Question: I'm doing a simple calculator that does a multiplication for the number that the user entered when he touch the button . its working fine but if the user pressed the button before he presses done on the key board , the calculator wont work because the user didnt press done so no value is stored . So how can I make sure that the value is stored if the user presses the button before he presses done .

the code for the m file
'''
#import "ViewController.h"
@interface ViewController ()
@property (nonatomic,copy) NSString* number;
@property (nonatomic) double ans;
@end
@implementation ViewController
- (void)viewDidLoad
{
[super viewDidLoad];
// Do any additional setup after loading the view, typically from a nib.
}
- (void)didReceiveMemoryWarning
{
[super didReceiveMemoryWarning];
// Dispose of any resources that can be recreated.
}
- (BOOL)textFieldShouldReturn:(UITextField *)textField {
self.number= self.enteredValue.text;
if (textField == self.enteredValue) {
[textField resignFirstResponder];
self.ans = [self.enteredValue.text doubleValue];
self.answer.text = [NSString stringWithFormat:@"%f",self.ans];
}
NSLog(@"%f",self.ans);
return YES;
}
- (IBAction)multiplierPressed:(UIButton *)sender {
self.answer.text = [NSString stringWithFormat:@"%f",self.ans*10];
}
@end
'''
the header file
'''
#import <UIKit/UIKit.h>
@interface ViewController : UIViewController <UITextFieldDelegate>
@property (weak, nonatomic) IBOutlet UITextField *enteredValue;
- (IBAction)multiplierPressed:(UIButton *)sender;
@property (weak, nonatomic) IBOutlet UILabel *answer;
@end
'''
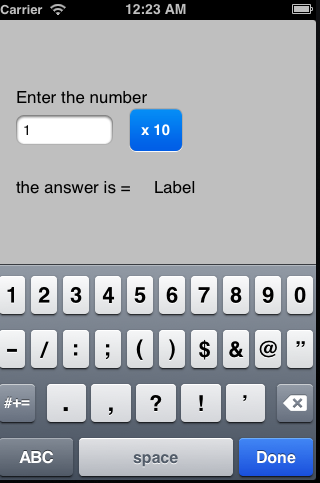
Answer: You're already identified the cause of your problem: you only save the value when the user taps Done and use that value. How can you solve that? Well, you could save the value anytime the user types something. When loading your view controller, add a new action for the text change event:
'''
[textField addTarget:self
action:@selector(textFieldDidChange:)
forControlEvents:UIControlEventEditingChanged];
'''
This will make the textFieldDidChange: method be called when the text in the text field changes.
Alternatively you could stop saving the value into your own instance variable, and just use the value that is currently in the text field, when the user taps the x10 button.
'''
- (IBAction)multiplierPressed:(UIButton *)sender {
float enteredValue = [self.textField.text floatValue];
self.answer.text = [NSString stringWithFormat:@"%f", enteredValue * 10];
}
'''
In this case, you'll have to declare a textField property in your view controller and assign it in Interface Builder.